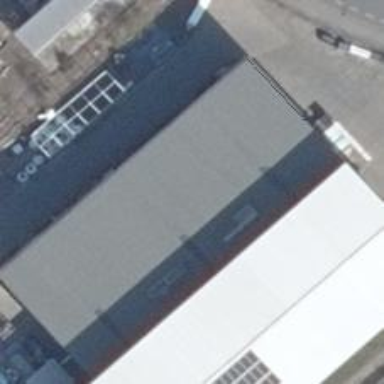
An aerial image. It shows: Building with flat roof that is black in color.